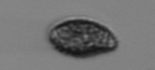
Label: Pseudochattonella_farcimen